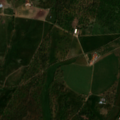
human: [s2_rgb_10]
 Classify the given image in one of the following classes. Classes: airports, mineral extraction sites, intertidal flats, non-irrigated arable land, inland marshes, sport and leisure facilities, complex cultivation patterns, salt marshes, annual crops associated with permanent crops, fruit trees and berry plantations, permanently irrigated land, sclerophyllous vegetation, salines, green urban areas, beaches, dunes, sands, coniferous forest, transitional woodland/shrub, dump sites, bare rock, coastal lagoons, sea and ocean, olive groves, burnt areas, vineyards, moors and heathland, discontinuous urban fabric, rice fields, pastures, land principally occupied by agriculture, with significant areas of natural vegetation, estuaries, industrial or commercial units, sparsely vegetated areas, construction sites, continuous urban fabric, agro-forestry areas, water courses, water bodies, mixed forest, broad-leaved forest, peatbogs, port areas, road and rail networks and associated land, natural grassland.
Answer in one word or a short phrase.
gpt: continuous urban fabric